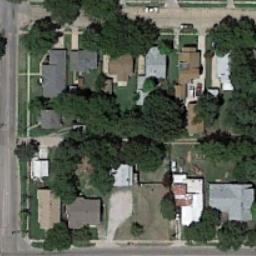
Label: medium_residential